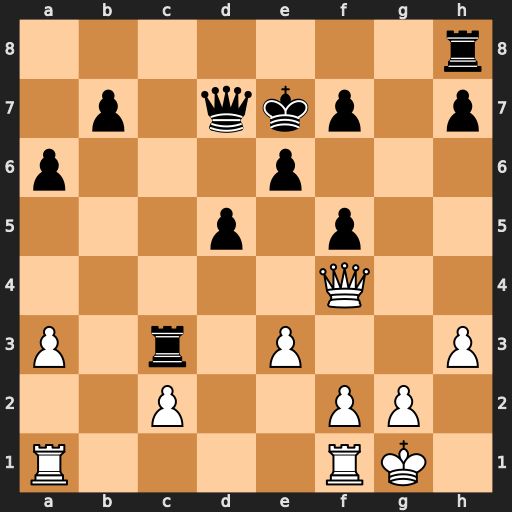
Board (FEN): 7r/1p1qkp1p/p3p3/3p1p2/5Q2/P1r1P2P/2P2PP1/R4RK1
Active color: w
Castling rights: -
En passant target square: -
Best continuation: Qb4+ Qd6 Qxc3